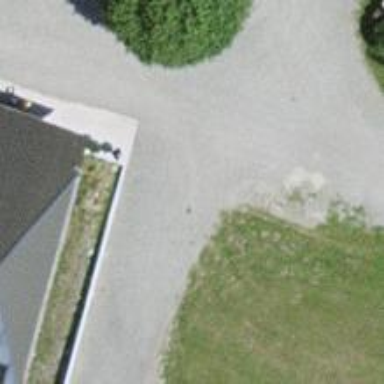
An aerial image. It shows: Gravel service road.